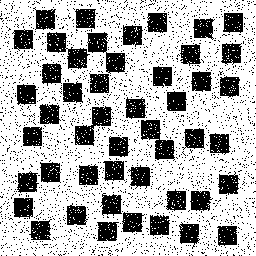
Squares: 48
Triangles: 0
Stars: 0
Total shapes: 48